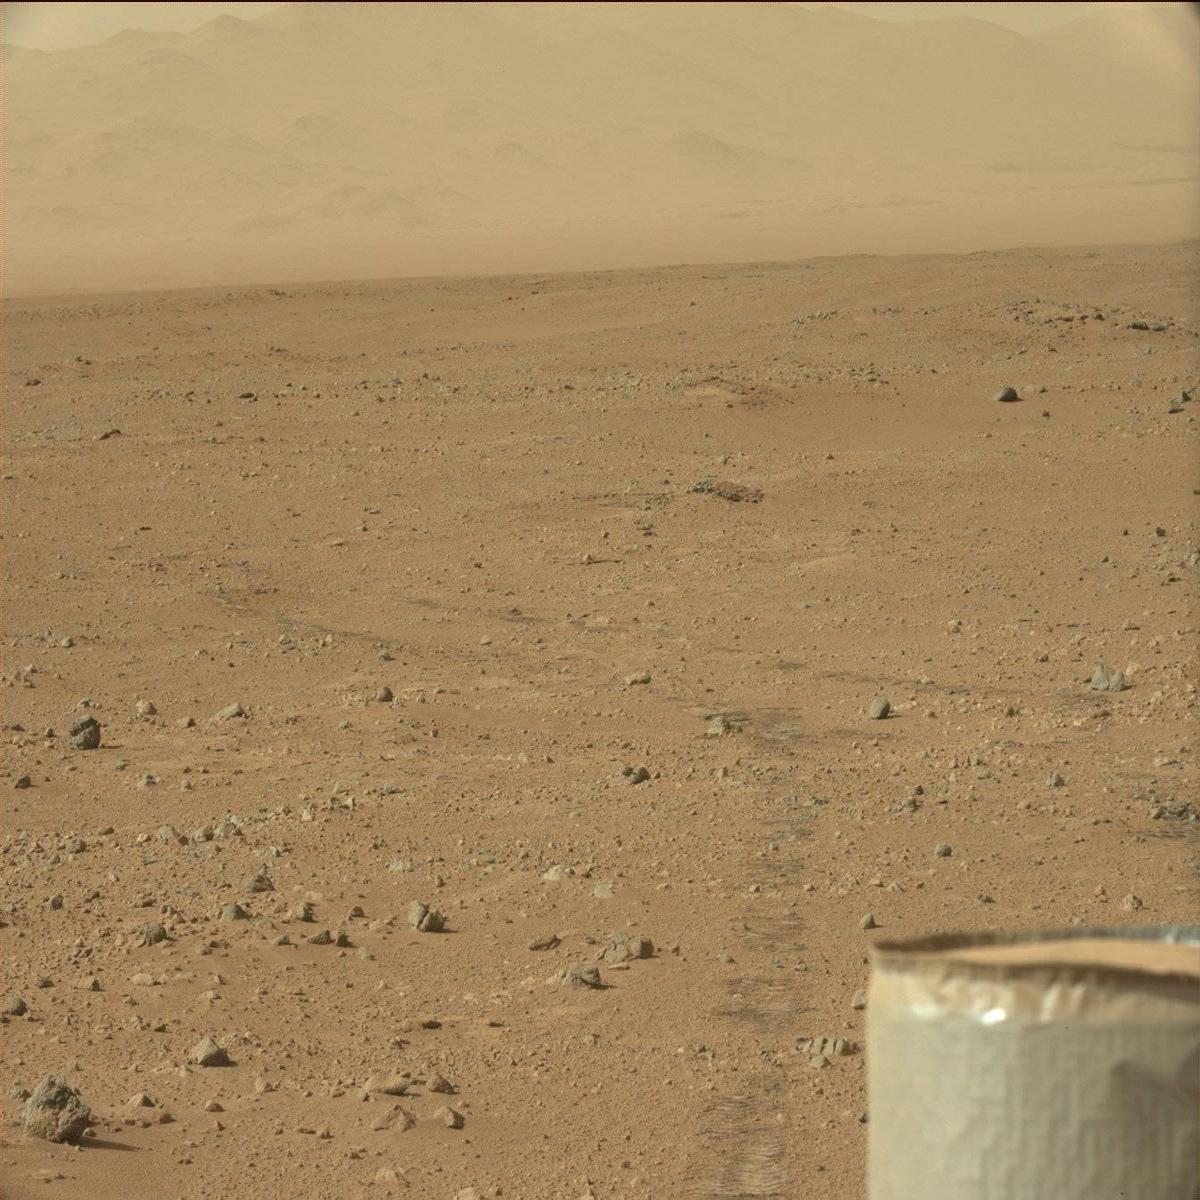
Terrain classes present: Bedrock, Ridge, Rock, Rover, Sand / Soil, Sky, Track